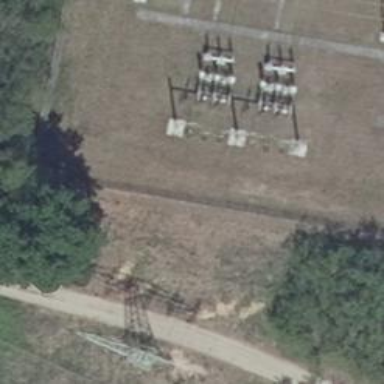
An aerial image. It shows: Power line with three cables.